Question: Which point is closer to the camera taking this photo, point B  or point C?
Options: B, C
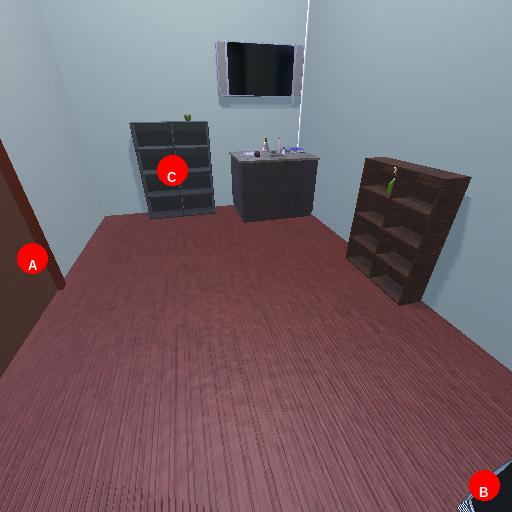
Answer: B